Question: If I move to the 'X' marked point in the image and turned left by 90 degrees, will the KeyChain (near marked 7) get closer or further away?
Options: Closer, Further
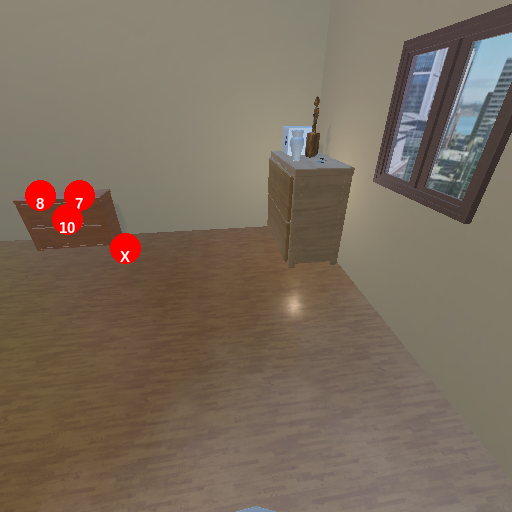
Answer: Closer